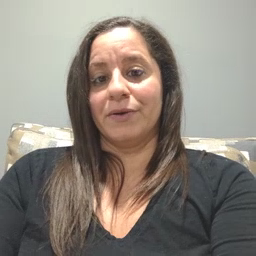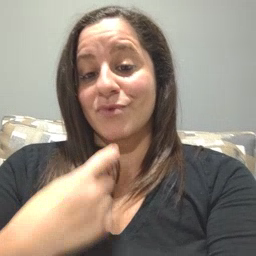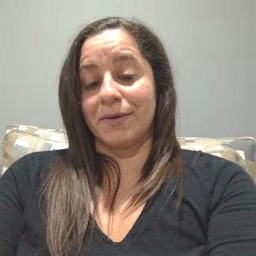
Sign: red